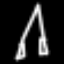
Label: The Eiffel Tower